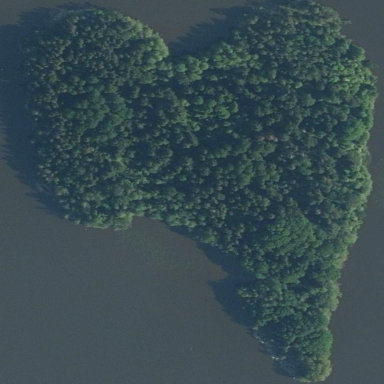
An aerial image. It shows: Islet surrounded by woodland.